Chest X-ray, PA view. Patient: 51 years old, sex F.
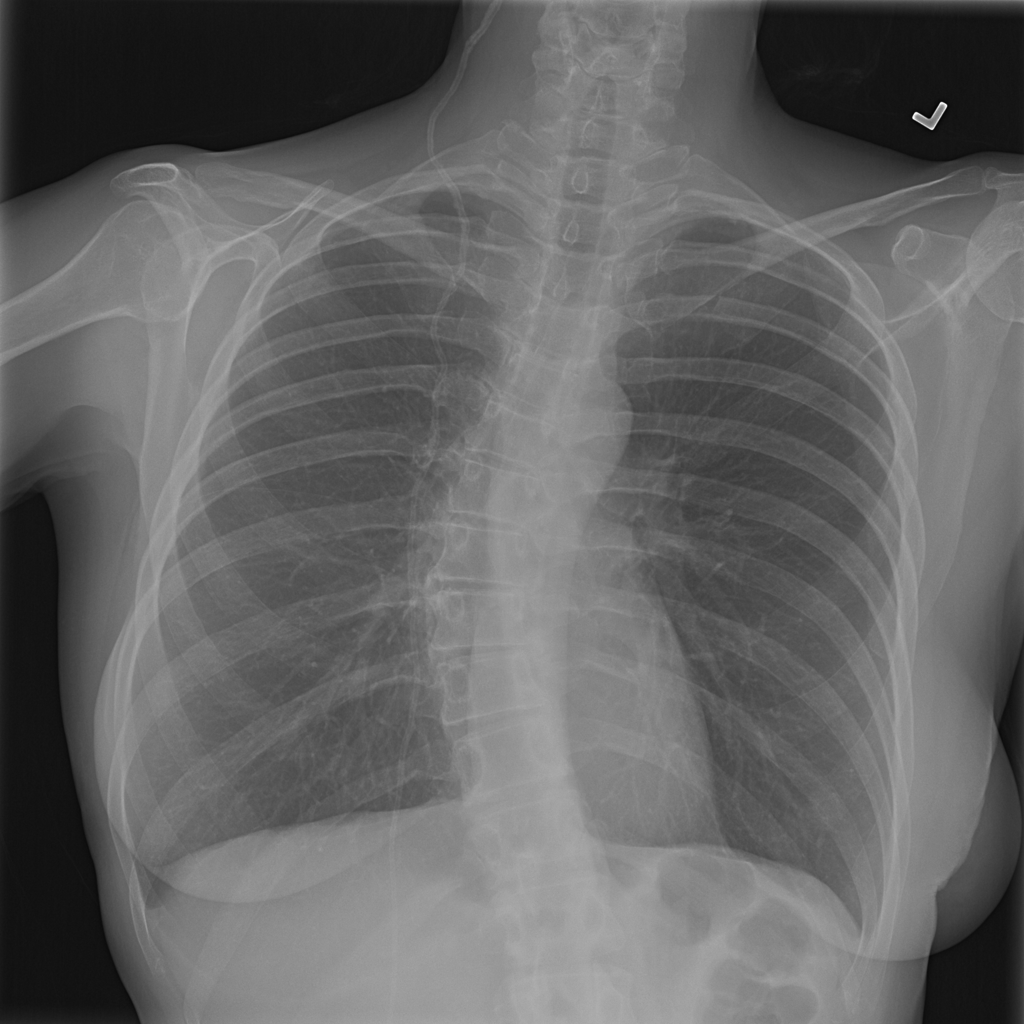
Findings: No Finding